Школьнику Васе Незнайкину на олимпиаде по физике предложили разгадать схему "чёрного ящика" с тремя выводами (см. рисунок), в котором по условию задачи находились два резистора и нелинейный элемент (автомобильная лампочка, рассчитанная на номинальное напряжение $U_{N}=12~В$ и мощность $P_{N}=6~Вт$).  Были приведены две вольт-амперные характеристики (см. рисунок ниже), снятые между выводами $1$ и $2$ (ВАХ $1$) и выводами $2$ и $3$ (ВАХ $2$).  Нужно было:
Проанализировать возможные схемы включения элементов чёрного ящика, совместимые с условием задачи.
Выбрать одну из возможных схем и определить для этой схемы сопротивления резисторов.
Построить вольт-амперную характеристику нелинейного элемента.
Построить вольт-амперную характеристику, снятую между выводами $1$ и $3$ (BAX $1-3$). Помогите Васе! Примечание. Необходимые построения следует выполнять непосредственно на рисунке.
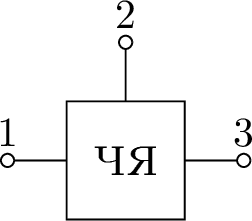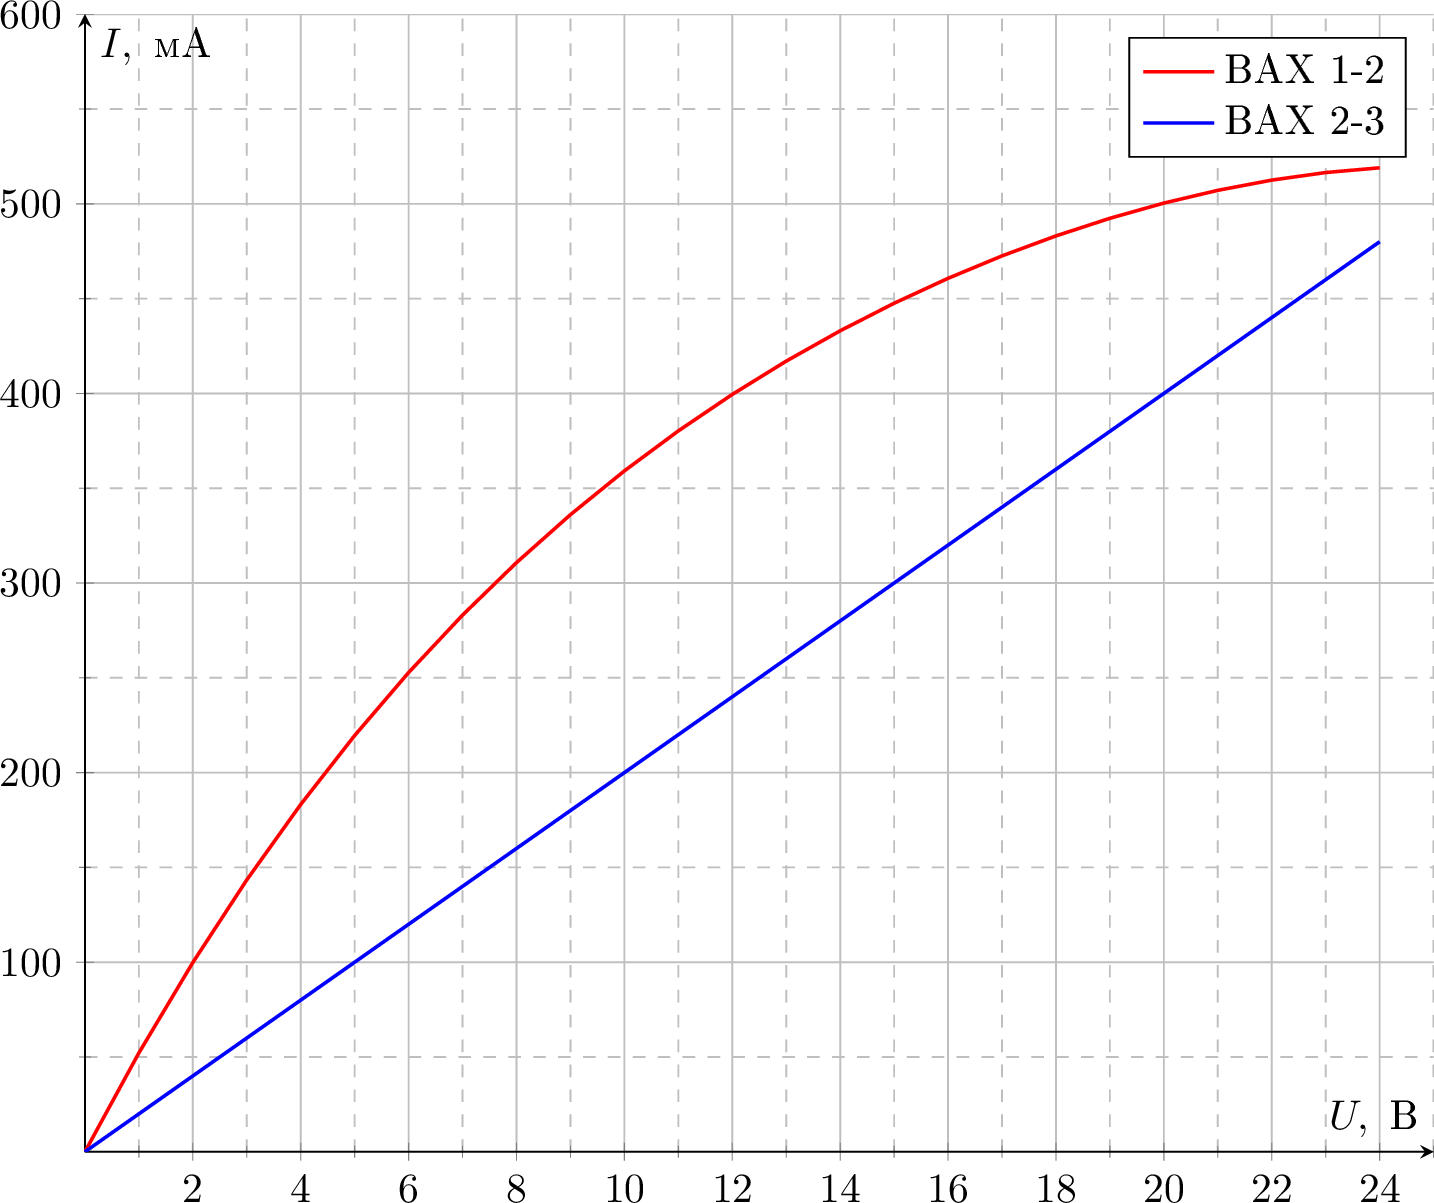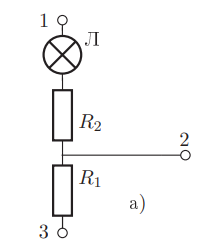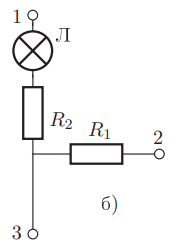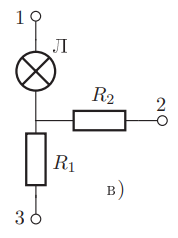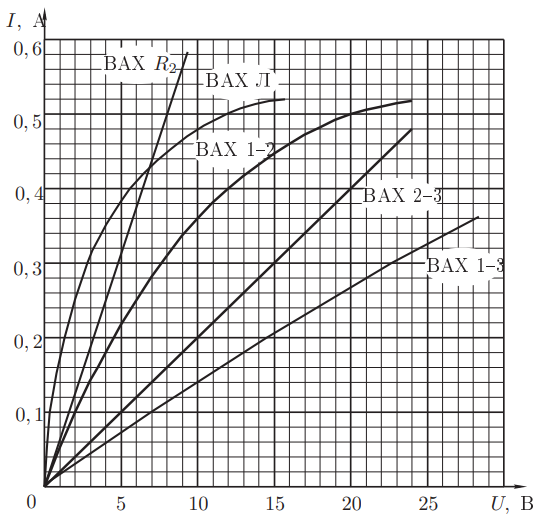
Решение: Вольт-амперная характеристика, снятая между выводами $2$ и $3$ , является прямой линией. Следовательно, между выводами $2$ и $3$ включен резистор с постоянным сопротивлением. Обозначим это сопротивление через $R_{1}$. Из наклона графика находим $R_{1}=50~Ом$. Между выводами $1$ и $2$ (или $1$ и $3$) включены (параллельно или последовательно) неизвестное сопротивление $R_{2}$ и лампочка. Обратим внимание на то, что при номинальном напряжении $U_{N}=12~В$ между выводами $1$ и $2$ сила протекающего тока $I$ меньше номинального значения тока $I_{N}=P_{N} / U_{N}=0.5~А$. Кроме того, вольтамперная характеристика ВАХ $1-2$ располагается на графике выше ВАХ $2-3$. Из этих соображений следует, что обе схемы с параллельным включением лампы и второго резистора невозможны. Остаются схемы «чёрного ящика», изображённые на рисунках ниже. Схема $б)$ также не соответствует условию задачи, так как номинальное значение силы тока $I_{N}=0.5~А$ в цепи по условию достигается при $U_{12}=20~В$. В схеме $б)$ при $U_{12}=20~В$ сила тока $I_{12}<20 / 50=0.4~А$, так как последовательно с лампой $Л$ в цепи $1-2$ включено сопротивление $R_{1}=50~Ом$. Схема $в)$ эквивалентна схеме $а)$ при условии: $R_{2}^{в}=R_{2}^{а}$, $R_{1}^{в}+R_{2}^{в}=R_{1}^{а}$. Далее решение будет проведено для схемы $а)$.
Ответ:
Решение: Как видно из ВАХ $1-2$, номинальный ток $I_{N}=0.5~А$ будет протекать через лампу при $U_{12}=20~В$. При таком токе падение напряжения на резисторе $R_{2}$ равно $U_{R_{2}}=8~В$. Отсюда следует $R_{2}=16~Ом$.
Ответ: $$ R_{1}=50~Ом. $$ $$ R_{2}=16~Ом. $$
Решение: Построим на графике ВАХ $R_{2}$. При каждом значении тока $I$, текущего через последовательно соединённые $R_{2}$ и $Л$, падение напряжения на $Л$ равно $U_{Л}=U_{12}-I R_{2}$. Это соотношение позволяет графически построить ВАX нелинейного элемента путём вычитания при заданном токе $I$ напряжений, соответствующих ВАХ $1-2$ и ВАХ $R_{2}$ (см. рисунок ниже).
Решение: Аналогичным образом строится ВАХ $1-3$. При каждом значении тока $I$, текущего между выводами $1$ и $3$, $U_{13}=U_{12}+I R_{1}$. Таким образом, задача сводится к суммированию напряжений, соответствующих ВАХ $1-2$ и ВАХ $2-3$, при каждом значении тока $I$. Заметим, что нелинейность ВАХ $1-3$ выражена достаточно слабо.
Ответ: См. рисунок выше.
Темы:
T, Электричество, Нелинейный элемент, Всероссийские, Цепь с резистором, Черный ящик, Построения, Обработка графика